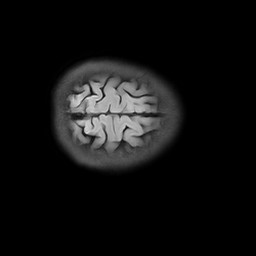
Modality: FLAIR
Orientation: axial
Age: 70
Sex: female
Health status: ill
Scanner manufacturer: philips
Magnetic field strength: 3 T
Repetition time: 4.8 s
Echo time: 0.3 s